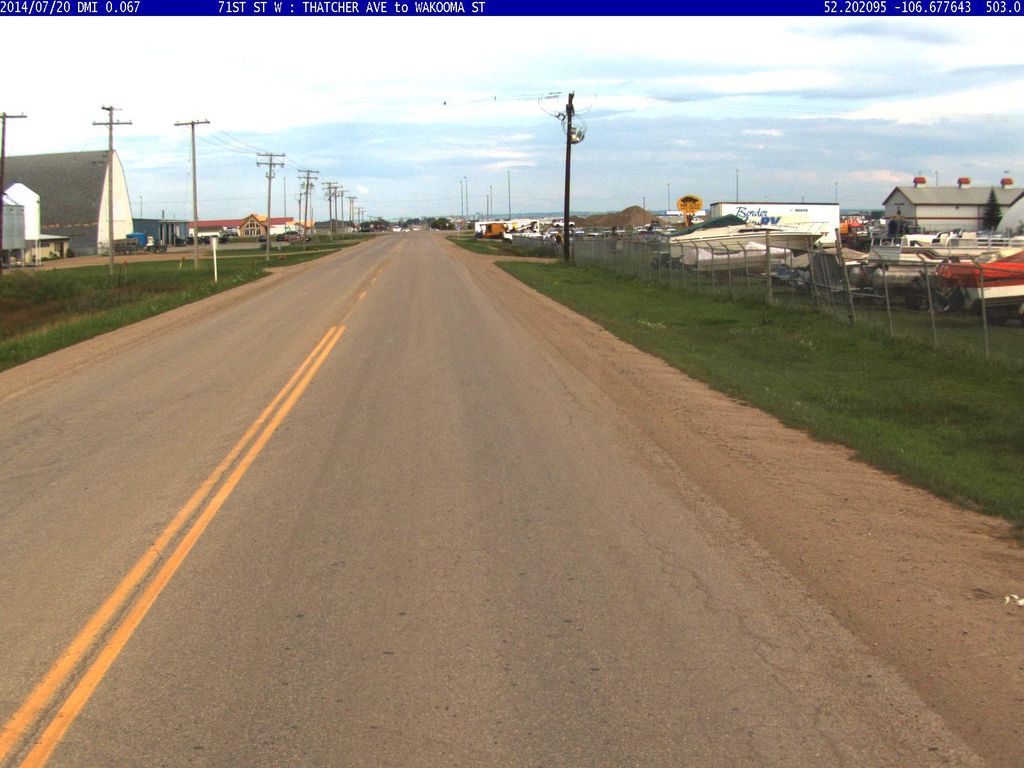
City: saskatoon